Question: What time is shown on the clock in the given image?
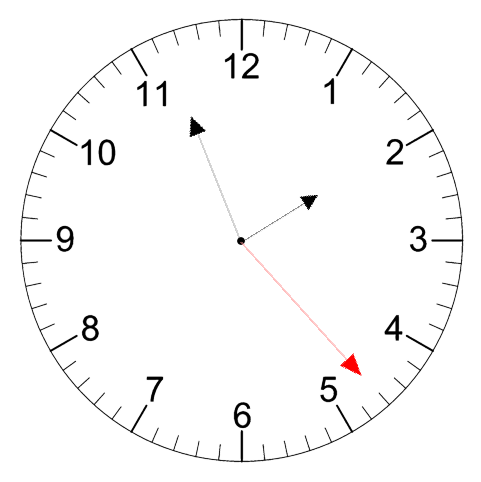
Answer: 01:56:23